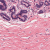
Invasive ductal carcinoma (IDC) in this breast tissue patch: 0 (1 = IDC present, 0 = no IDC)